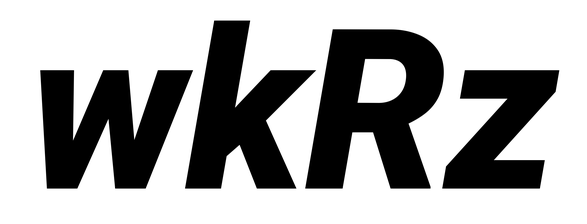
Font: Roboto-Italic_Black_Italic